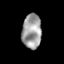
Tissue: skin
Cell type: Epithelial cells
Senescence score: 0.862
Nuclear area (px): 656
Mean DAPI intensity: 157.404